五年级 · 立体几何学
(4 分) 将下列休积或面积公式与对应的图形连起来。

 $S=(a+b) h \div 2$

$\mathrm{V}=\mathrm{abh}$

$\mathrm{S}=\mathrm{ah}$

$\mathrm{V}=\mathrm{a}^{3}$

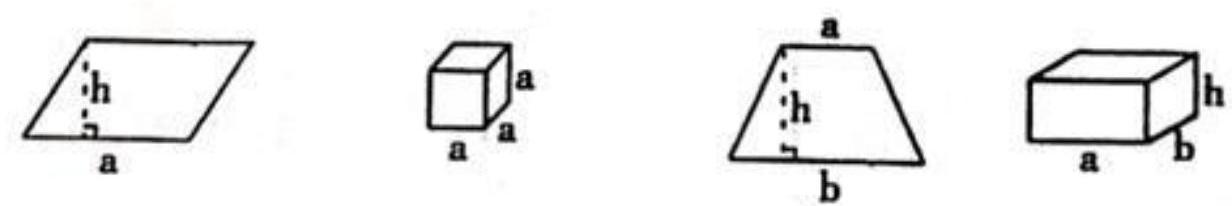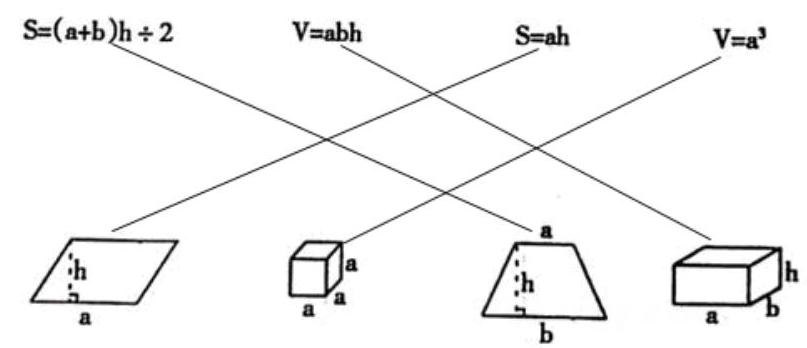
答案: 